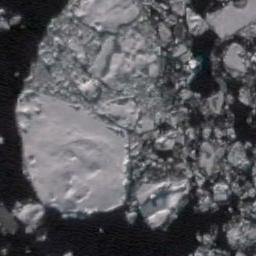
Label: sea_ice